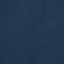
Label: SeaLake